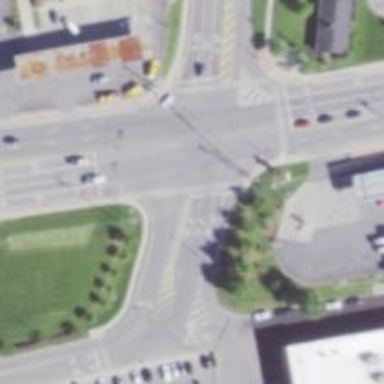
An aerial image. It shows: Marked crossing on footway.